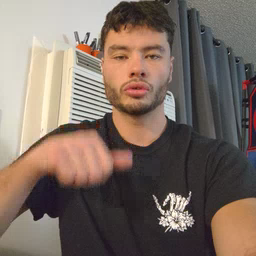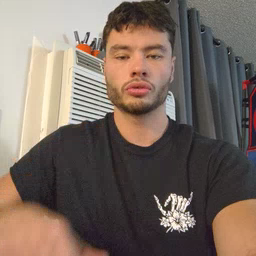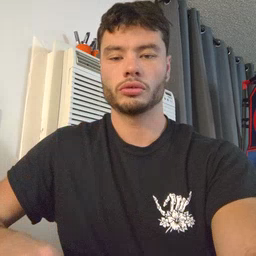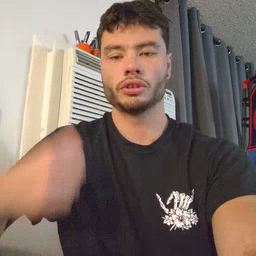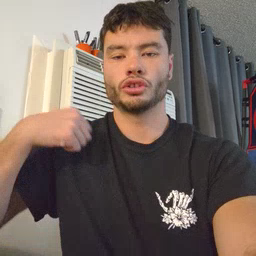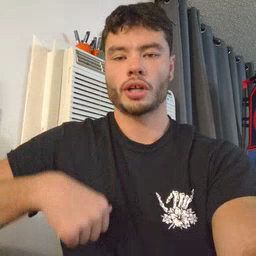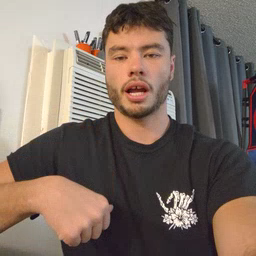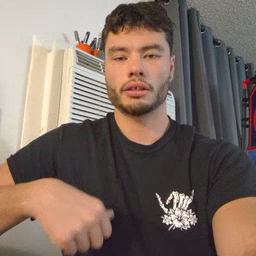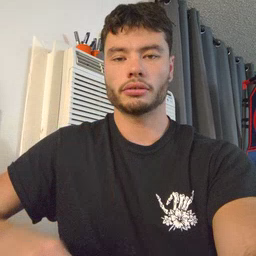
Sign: jacket